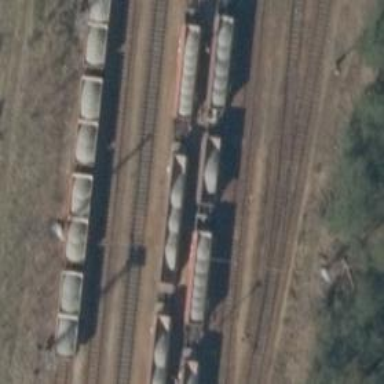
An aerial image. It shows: Railway yard used for servicing trains.